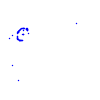
Particle: kaon